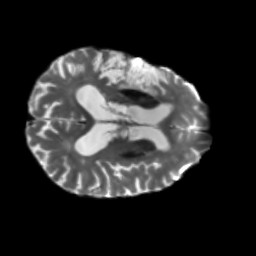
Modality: T2w
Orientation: axial
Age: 71
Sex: male
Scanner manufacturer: siemens
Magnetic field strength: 3 T
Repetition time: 5.25 s
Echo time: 0.08 s